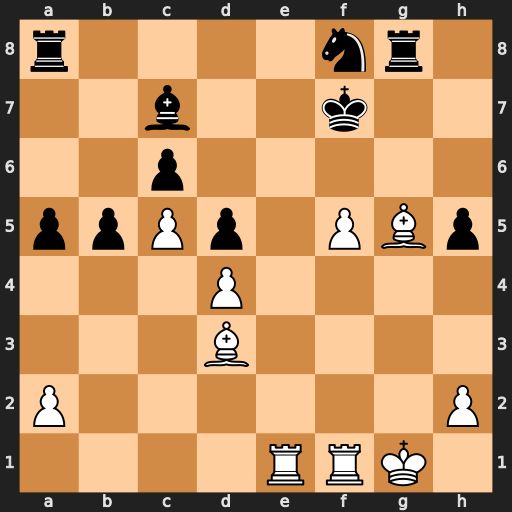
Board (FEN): r4nr1/2b2k2/2p5/ppPp1PBp/3P4/3B4/P6P/4RRK1
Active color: w
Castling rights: -
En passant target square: -
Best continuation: Re7#